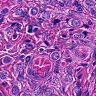
Metastatic tissue present: yes